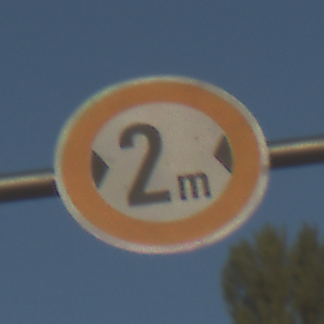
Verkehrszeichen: TatsaechlicheBreite2
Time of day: SunriseSunset
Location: Outdoor (Special)
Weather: Clear
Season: NotSpecified
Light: Natural